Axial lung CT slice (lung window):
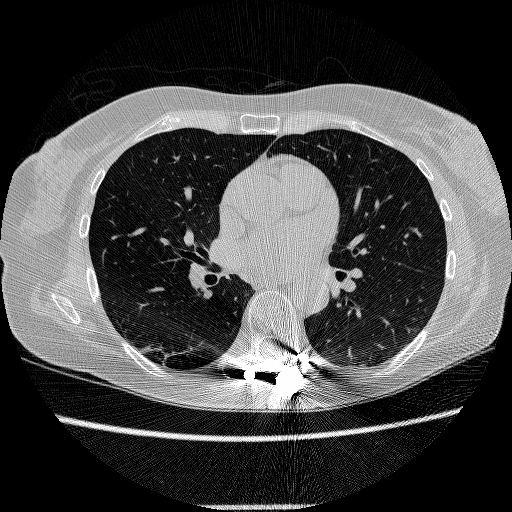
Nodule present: no